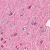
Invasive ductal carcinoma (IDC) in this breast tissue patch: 0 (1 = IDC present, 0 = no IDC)